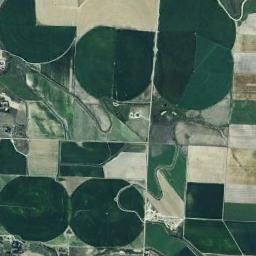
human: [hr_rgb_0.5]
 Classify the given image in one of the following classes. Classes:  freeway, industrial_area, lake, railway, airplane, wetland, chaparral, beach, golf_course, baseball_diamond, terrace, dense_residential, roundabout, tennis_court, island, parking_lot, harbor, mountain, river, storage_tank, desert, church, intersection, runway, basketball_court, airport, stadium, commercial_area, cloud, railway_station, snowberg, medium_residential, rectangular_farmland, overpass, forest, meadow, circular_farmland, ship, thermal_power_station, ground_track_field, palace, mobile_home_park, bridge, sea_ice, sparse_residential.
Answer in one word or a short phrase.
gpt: circular_farmland